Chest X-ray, AP view. Patient: 42 years old, sex M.
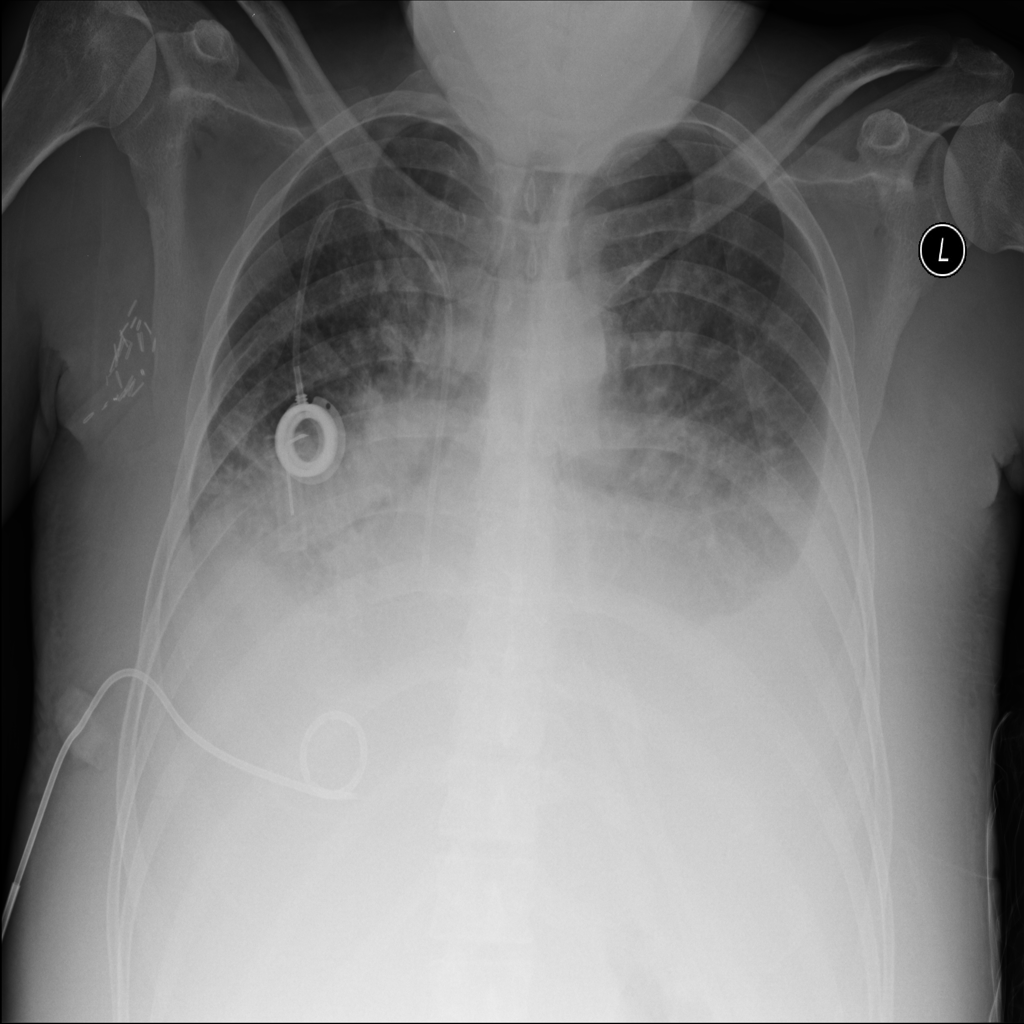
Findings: Effusion